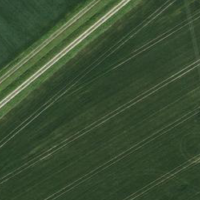
EUNIS habitat code: 52
Species observed at this site:
Rumex obtusifolius